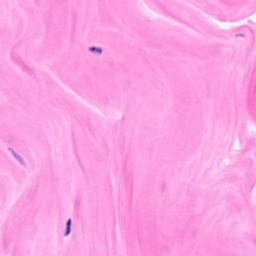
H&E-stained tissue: Breast